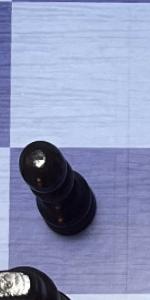
Label: Pawn_Black